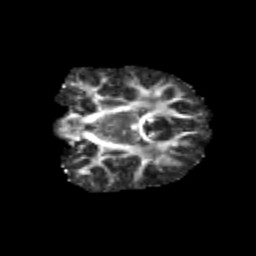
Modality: FA
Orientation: coronal
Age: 10
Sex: female
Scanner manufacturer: siemens
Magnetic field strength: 3 T
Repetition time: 3.8 s
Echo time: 0.07 s